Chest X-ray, PA view. Patient: 75 years old, sex M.
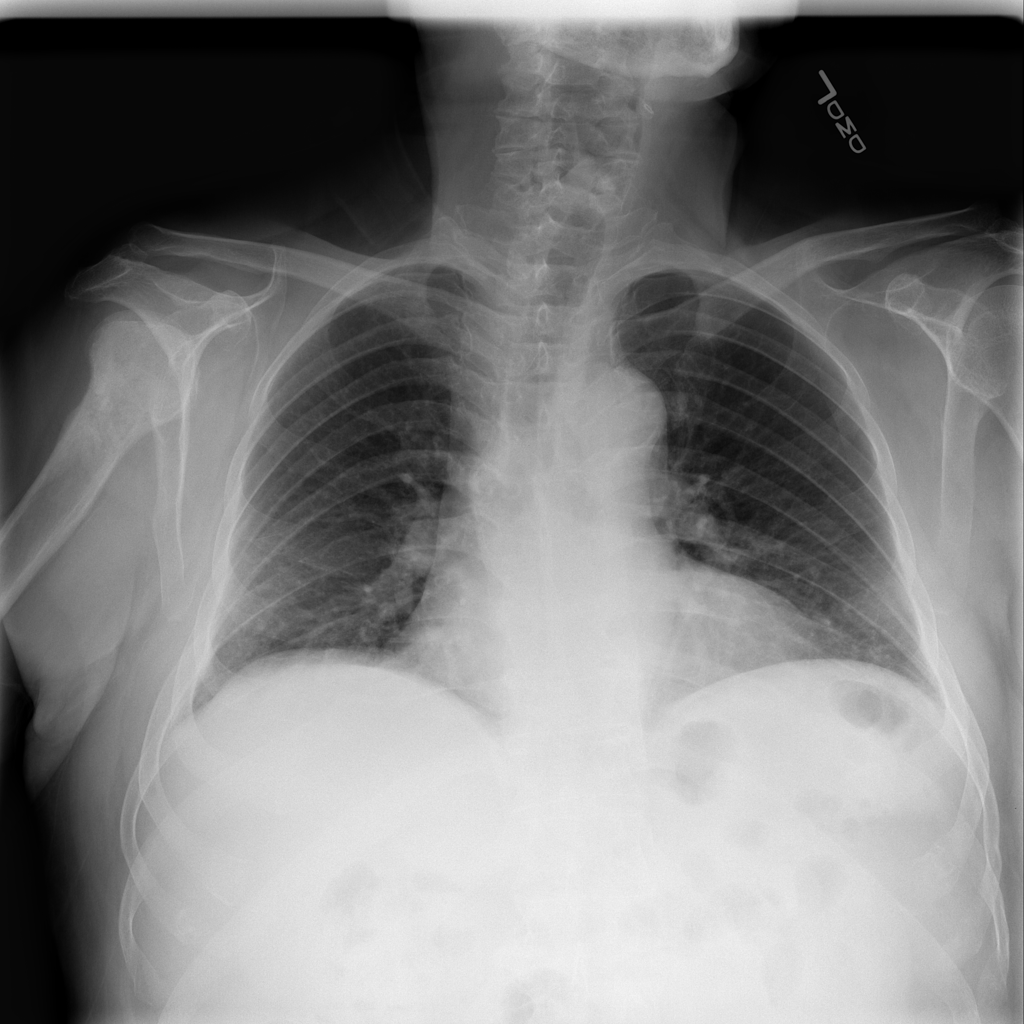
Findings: No Finding